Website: bh-photo
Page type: customer-info-address
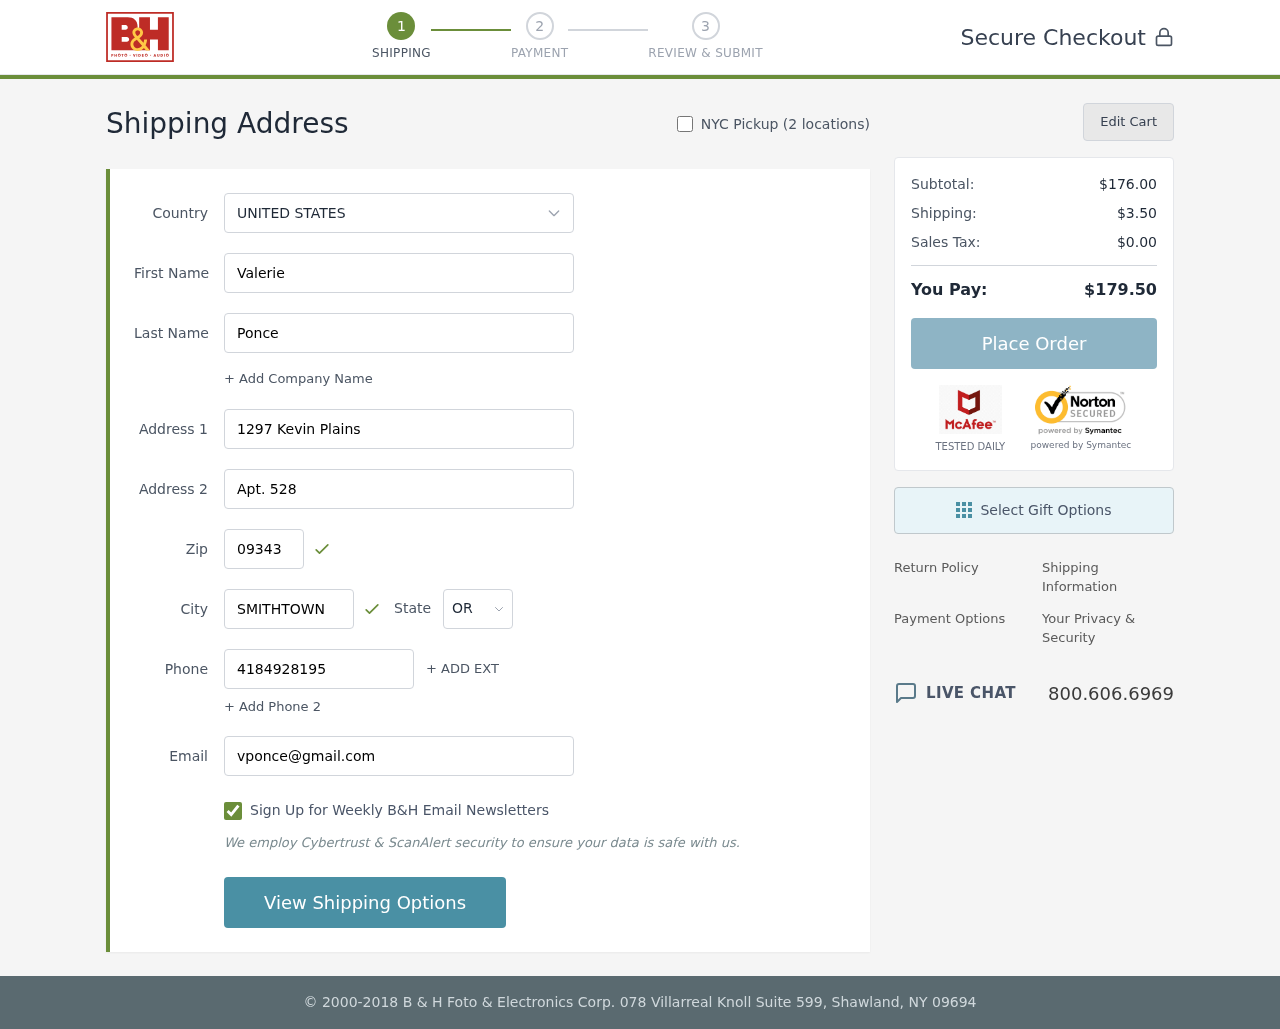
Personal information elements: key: PII_CITY
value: Smithtown
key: PII_COUNTRY
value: United States
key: PII_EMAIL
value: vponce@gmail.com
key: PII_FIRSTNAME
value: Valerie
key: PII_LASTNAME
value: Ponce
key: PII_PHONE
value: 4184928195
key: PII_POSTCODE
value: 09343
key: PII_STATE_ABBR
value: OR
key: PII_STREET
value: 1297 Kevin Plains
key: PII_STREET2
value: Apt. 528
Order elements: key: ORDER_SUBTOTAL
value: $176.00
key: ORDER_SHIPPING_COST
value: $3.50
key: ORDER_TAX
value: $0.00
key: ORDER_TOTAL
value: $179.50